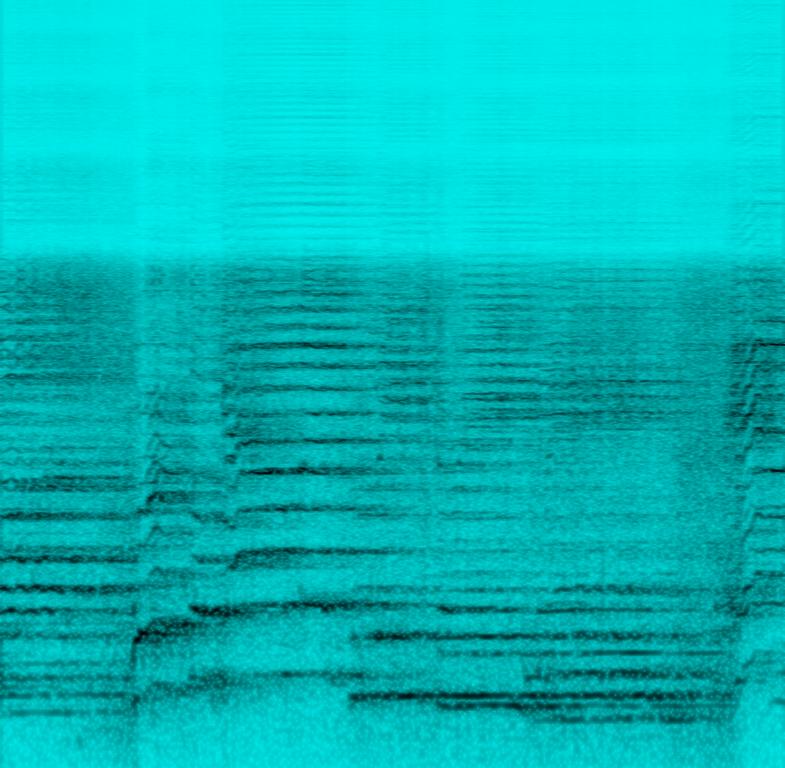
The low quality recording features a national anthem sung by harmonizing girls' vocals. It sounds passionate and emotional. The recording is noisy and in mono.